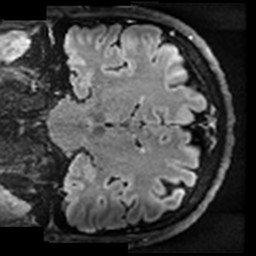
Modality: T2w
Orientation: coronal
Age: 42
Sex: male
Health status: healthy
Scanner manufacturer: ge
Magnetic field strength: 3 T
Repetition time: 12 s
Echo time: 0.09318 s